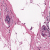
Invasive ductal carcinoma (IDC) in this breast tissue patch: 0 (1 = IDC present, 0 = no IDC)